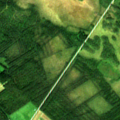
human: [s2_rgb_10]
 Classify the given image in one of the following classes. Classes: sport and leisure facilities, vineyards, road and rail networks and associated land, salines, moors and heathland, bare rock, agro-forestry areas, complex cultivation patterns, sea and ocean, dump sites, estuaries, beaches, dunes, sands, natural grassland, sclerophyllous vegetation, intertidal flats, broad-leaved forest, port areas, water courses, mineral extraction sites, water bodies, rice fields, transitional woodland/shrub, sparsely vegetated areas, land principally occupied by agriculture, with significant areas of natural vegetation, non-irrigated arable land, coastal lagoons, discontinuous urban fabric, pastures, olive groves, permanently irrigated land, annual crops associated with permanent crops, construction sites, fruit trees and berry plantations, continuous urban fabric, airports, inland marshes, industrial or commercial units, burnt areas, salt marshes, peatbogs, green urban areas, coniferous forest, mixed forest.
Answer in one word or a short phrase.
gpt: non-irrigated arable land, coniferous forest, mixed forest, transitional woodland/shrub, peatbogs